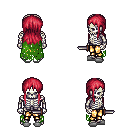
a pixel art fantasy rpg character, male body template, skeleton, green tattered cape, gold greaves, ruby red unkempt hairstyle, white slippers, dagger, four views (front, back, left, right), 2x2 character sprite sheet, small pixel art, hard edges, no anti-aliasing